Question: I have a projection matrix derived from the camera calibration in an augmented reality app and as long as the screen aspect ratio matches the camera image aspect ratio everything is fine. When the camera image doesn't match the screen edge-for-edge you'll get distortion in the tracking.
The problem scenarios:
- -
The working scenarios:
- -
Goal: I want to handle this screen / camera aspect ratio mismatch in a general way.

This problem exists because the view has normalized device coordinates in the aspect ratio of the screen (4:3 for iPad), whereas the projection matrix has an aspect ratio of the camera image (16:9 for 720p). The background image needs to match up to the projection matrix or the illusion of augmented reality fails so if I want to toggle between 'fit' and 'fill' I'll need to change projection matrix to match the image size.
Note: I'm looking to deal with this problem without an OpenGL specific solution. So I'm looking for a more general mathematical answer that involves manipulating the projection matrix.
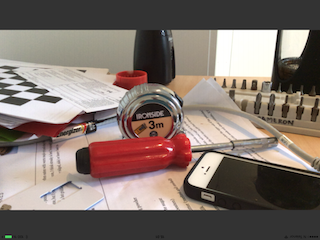
Answer: > However, I realize I need to map the camera's projection matrix to the
screen projection matrix or perhaps scale it.
Aspect ratio really just determines what is on screen (i.e. amount of peripheral vision you get) - it shouldn't fundamentally change the projection (assuming you keep the near and far clips the same).
First thing to note is that there isn't really a safe mapping (i.e. not every coordinate in the screen view has an equivalent in the camera view, and visa-versa).
To avoid distortion you really have two options - clip to the narrower of the two options (discard information) or scale down with letter box and keep the original aspect ratio (discard screen-area) .
Both feel like it should be possible with a simple scale factor applied to the final clip-space transform (assuming you clip equally on both sides of the frustum you should just be able to multiply up the clip-space coordinate of the axis you want to clip (scale > 1), or multiple down (scale < 1) if you want letterbox). To make letterboxing work you'll need to to use glViewport or glScissor to stop primitives outside of the letterbox being drawn.